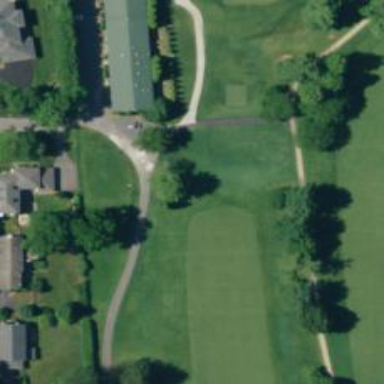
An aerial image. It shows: Golf cartpath that is also road path.